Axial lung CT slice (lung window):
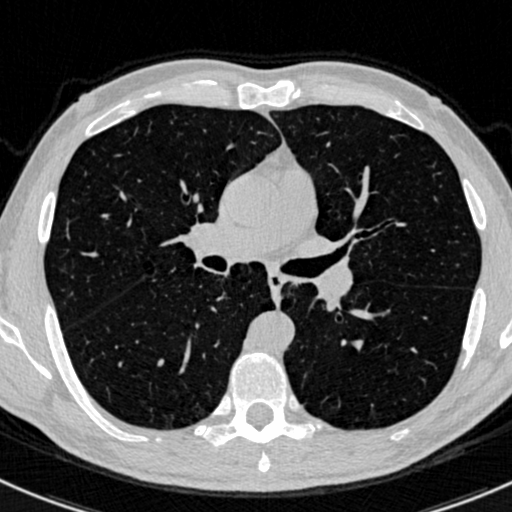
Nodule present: no